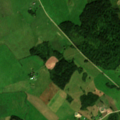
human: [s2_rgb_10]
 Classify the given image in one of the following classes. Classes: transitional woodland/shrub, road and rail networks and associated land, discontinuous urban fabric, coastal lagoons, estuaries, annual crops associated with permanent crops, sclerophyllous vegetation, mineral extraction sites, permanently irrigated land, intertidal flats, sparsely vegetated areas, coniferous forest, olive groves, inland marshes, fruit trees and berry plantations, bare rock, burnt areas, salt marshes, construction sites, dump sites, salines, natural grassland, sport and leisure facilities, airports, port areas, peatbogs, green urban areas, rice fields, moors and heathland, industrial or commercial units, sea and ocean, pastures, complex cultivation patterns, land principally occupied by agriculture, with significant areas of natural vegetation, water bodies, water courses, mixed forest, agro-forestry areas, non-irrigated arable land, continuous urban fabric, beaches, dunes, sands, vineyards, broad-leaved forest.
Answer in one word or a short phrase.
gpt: pastures, complex cultivation patterns, land principally occupied by agriculture, with significant areas of natural vegetation, transitional woodland/shrub